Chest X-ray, PA view. Patient: 47 years old, sex F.
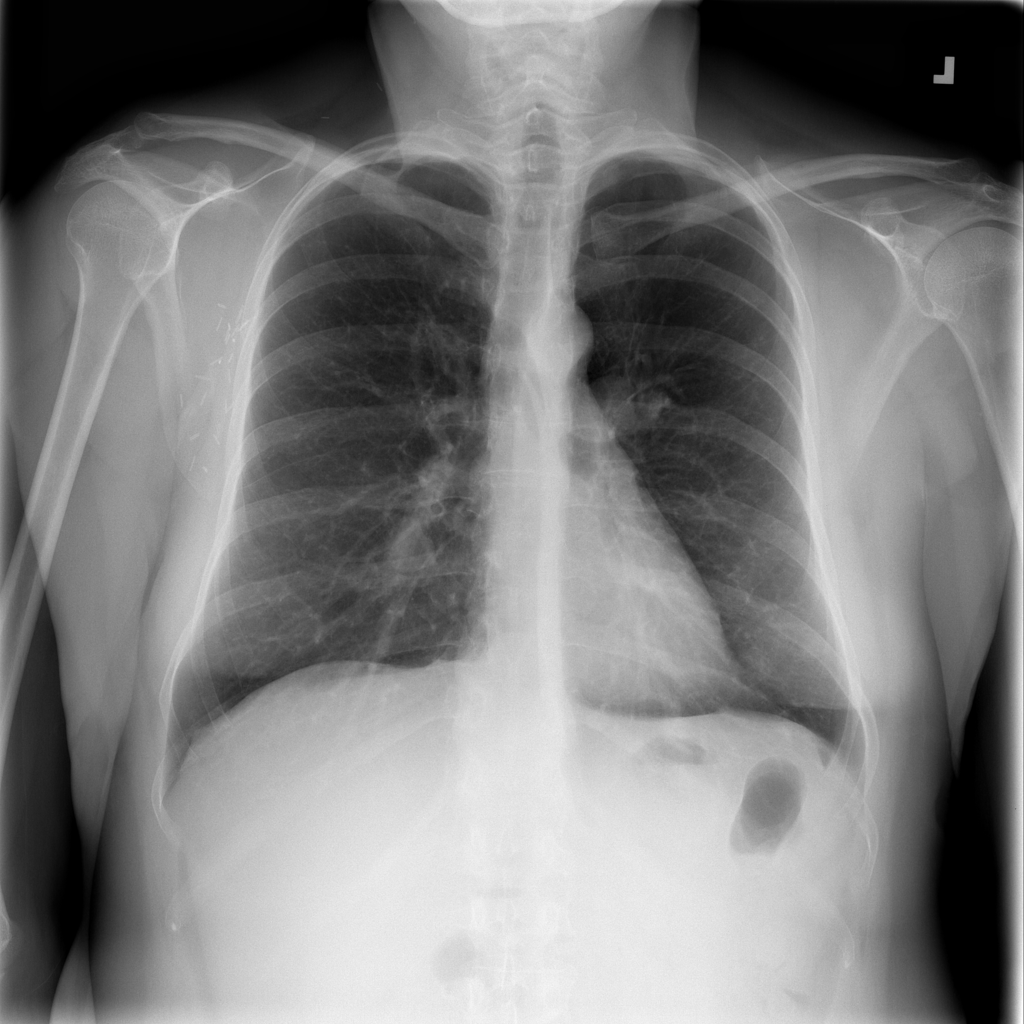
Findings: Infiltration